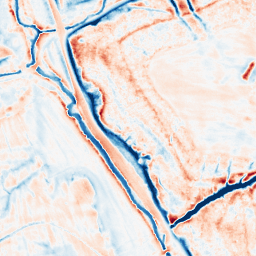
Category: edge_preserving
Decomposition family: anisotropic_diffusion
Decomposition parameters: iterations: 50
kappa: 10
gamma: 0.2
Upsampling method: cubic_mitchell
Upsampling parameters: scale: 4
Upsampling scale: 4